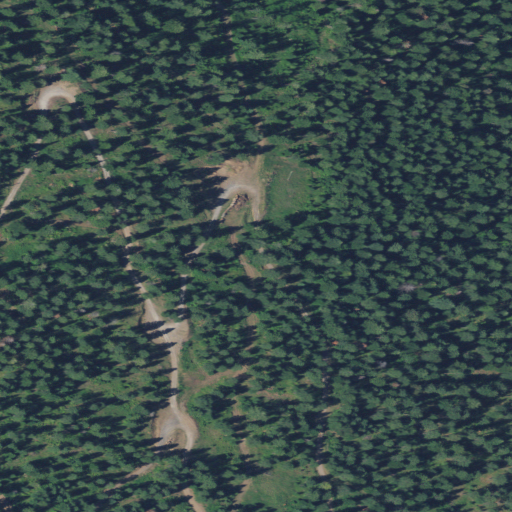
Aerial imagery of valley in Oregon named Indian Trail Canyon containing only evergreen forest